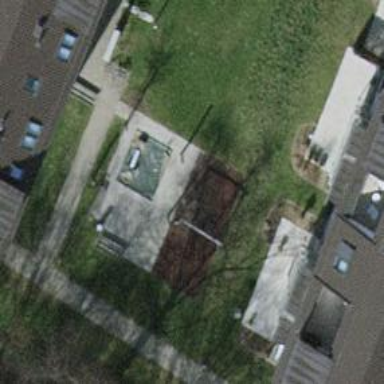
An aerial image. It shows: Playground area for leisure activities on the land.